Question: I am trying to update my data in the real-time database in flutter for a web app. But whenever I update my data, it deletes all of the other fields in the same table.
'''
ChangeNotificationStatus() async {
Map NotificationData = {
"NotificationChecked": "YES",
};
await put(
Uri.parse(
"https://officialnasproject-default-rtdb.firebaseio.com/App/Notification.json"),
body: jsonEncode(NotificationData));
}
'''

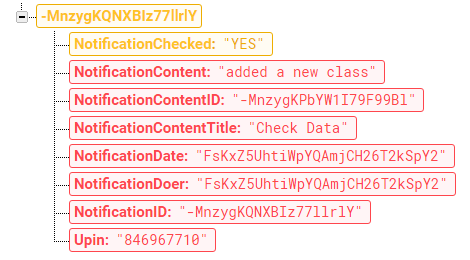
Answer: Whenever you 'put' data to a path in the database, the data you provide in the request replaces all existing data in that path.
If you want to only update a single property, you can two options:
- You can 'put' that single value to the lower level path:'''
await put(
Uri.parse(
"https://officialnasproject-default-rtdb.firebaseio.com/App/Notification/NotificationChecked.json"),
body: jsonEncode("YES"));
}
'''
- You can use 'patch', which replaces only the keys you have in your 'NotificationData' map and leaves other keys unmodified.
For more on these operations, I recommend reading the Firebase documentation on the <URL>.